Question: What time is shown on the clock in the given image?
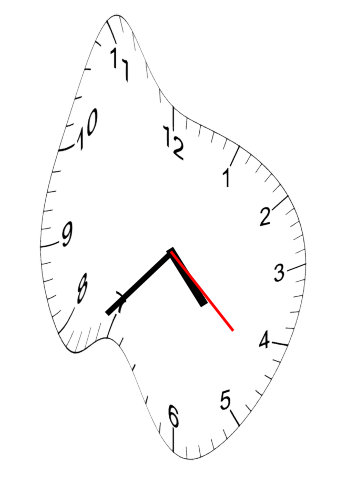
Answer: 04:37:22